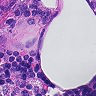
Metastatic tissue present: no